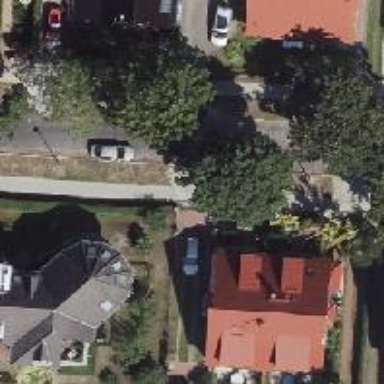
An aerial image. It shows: Residential road with separate sidewalks on both sides.